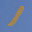
Label: 1